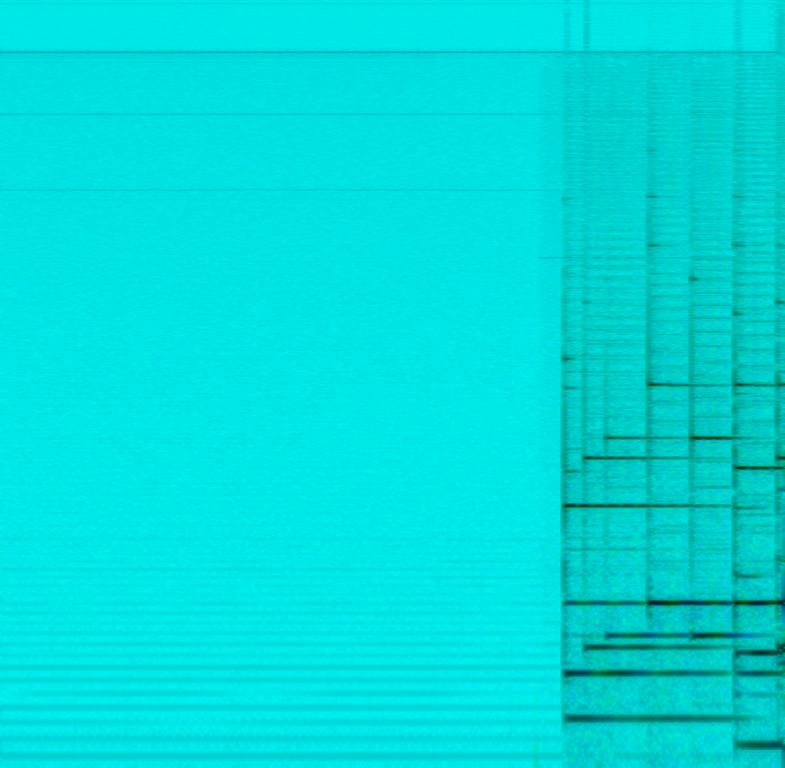
Sounds like the intro to a children's program. Children's music featuring vibraphone, a children's choir and old tape static in the background. It has a happy, bright feel.